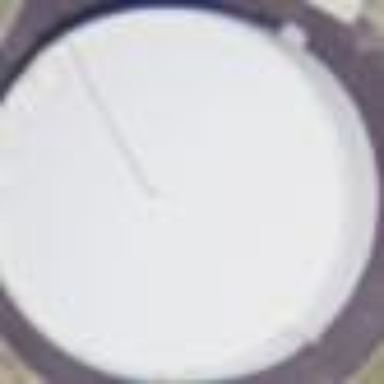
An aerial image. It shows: Concrete storage tank inside building.